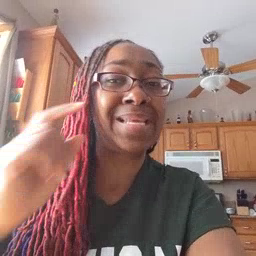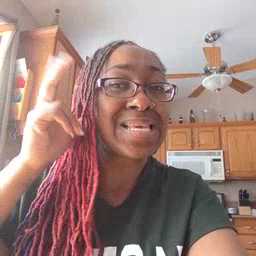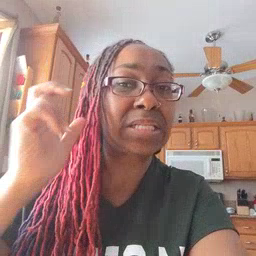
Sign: hear